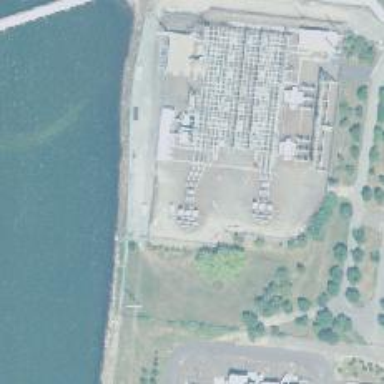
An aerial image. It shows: Switch used for power control.